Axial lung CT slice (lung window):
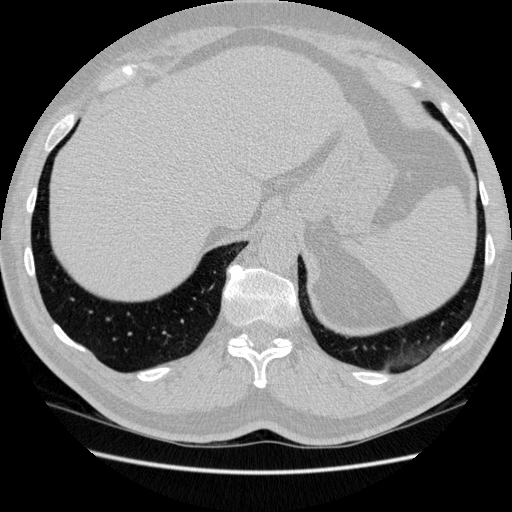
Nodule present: no